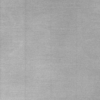
Label: dusty